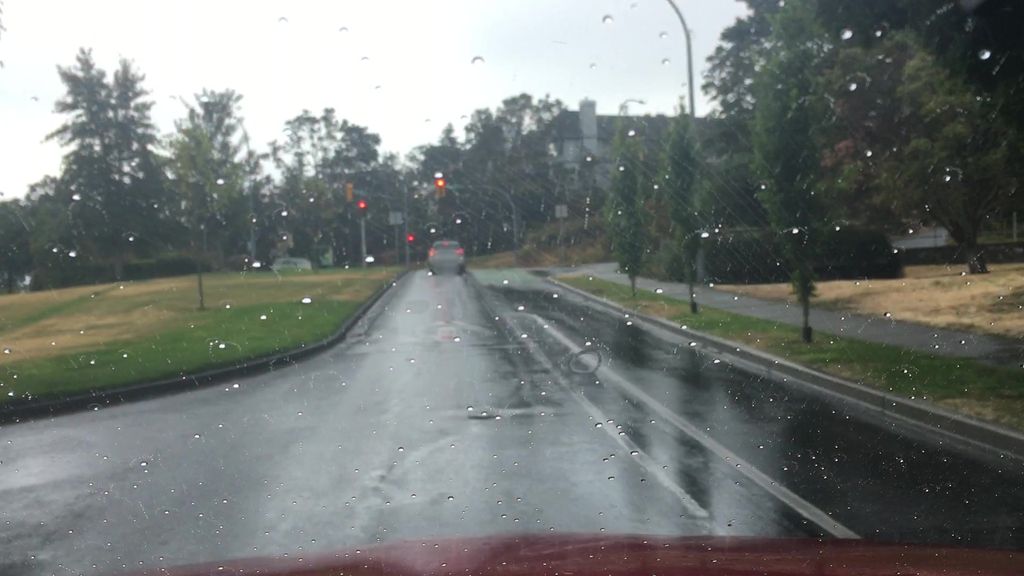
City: victoria